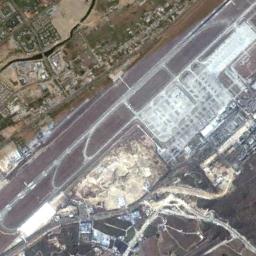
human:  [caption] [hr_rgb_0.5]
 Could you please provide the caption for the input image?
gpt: There are two crossing runways here .

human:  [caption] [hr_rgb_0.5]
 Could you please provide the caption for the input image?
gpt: There is an airport surrounded by many houses .

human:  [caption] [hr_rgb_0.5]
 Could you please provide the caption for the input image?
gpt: An airport with two parallel runways and an open area in the vacant lot and some villages beside .

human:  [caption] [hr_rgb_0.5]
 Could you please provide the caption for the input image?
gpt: A complex airport with many runways and buildings is surrounded by a residential area .

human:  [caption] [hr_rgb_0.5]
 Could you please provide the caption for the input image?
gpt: The airport is between the buildings and the grass .